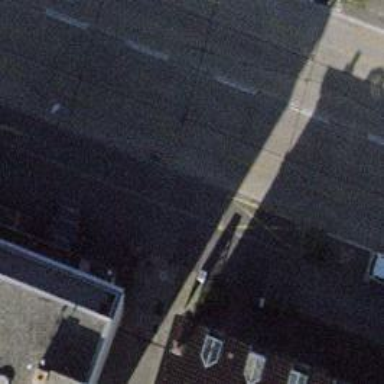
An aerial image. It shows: Kerb barrier.